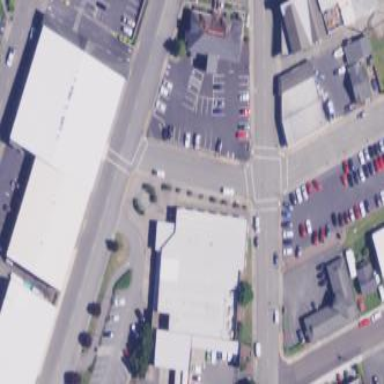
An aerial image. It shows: Building that serves as post office.